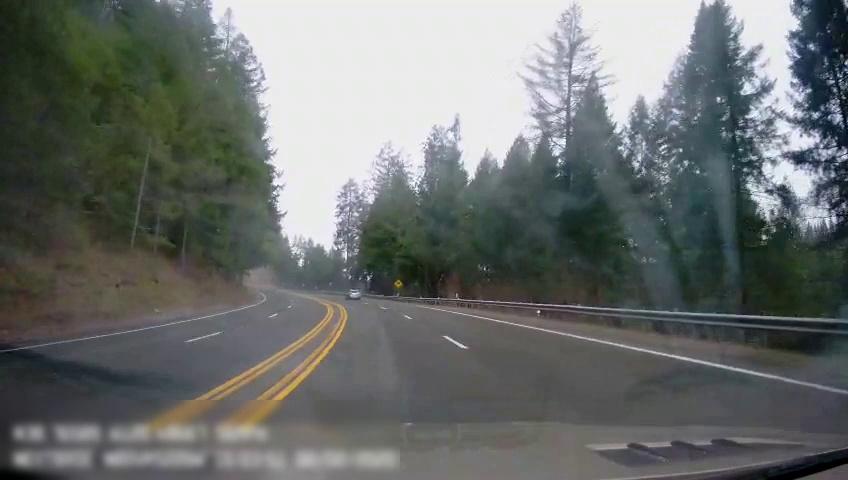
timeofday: Day
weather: Cloudy
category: Drivable Space
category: Vehicles | Car
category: Lanes | Alternate Lane
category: Lanes | Alternate Lane
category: Lanes | Alternate Lane
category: Lanes | Current Lane
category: Lanes | Current Lane
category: Lanes | Alternate Lane
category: Traffic | Signs